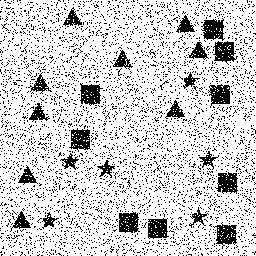
Squares: 9
Triangles: 9
Stars: 6
Total shapes: 24